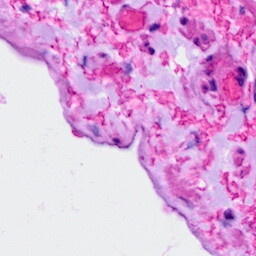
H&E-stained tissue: Ovarian